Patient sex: M
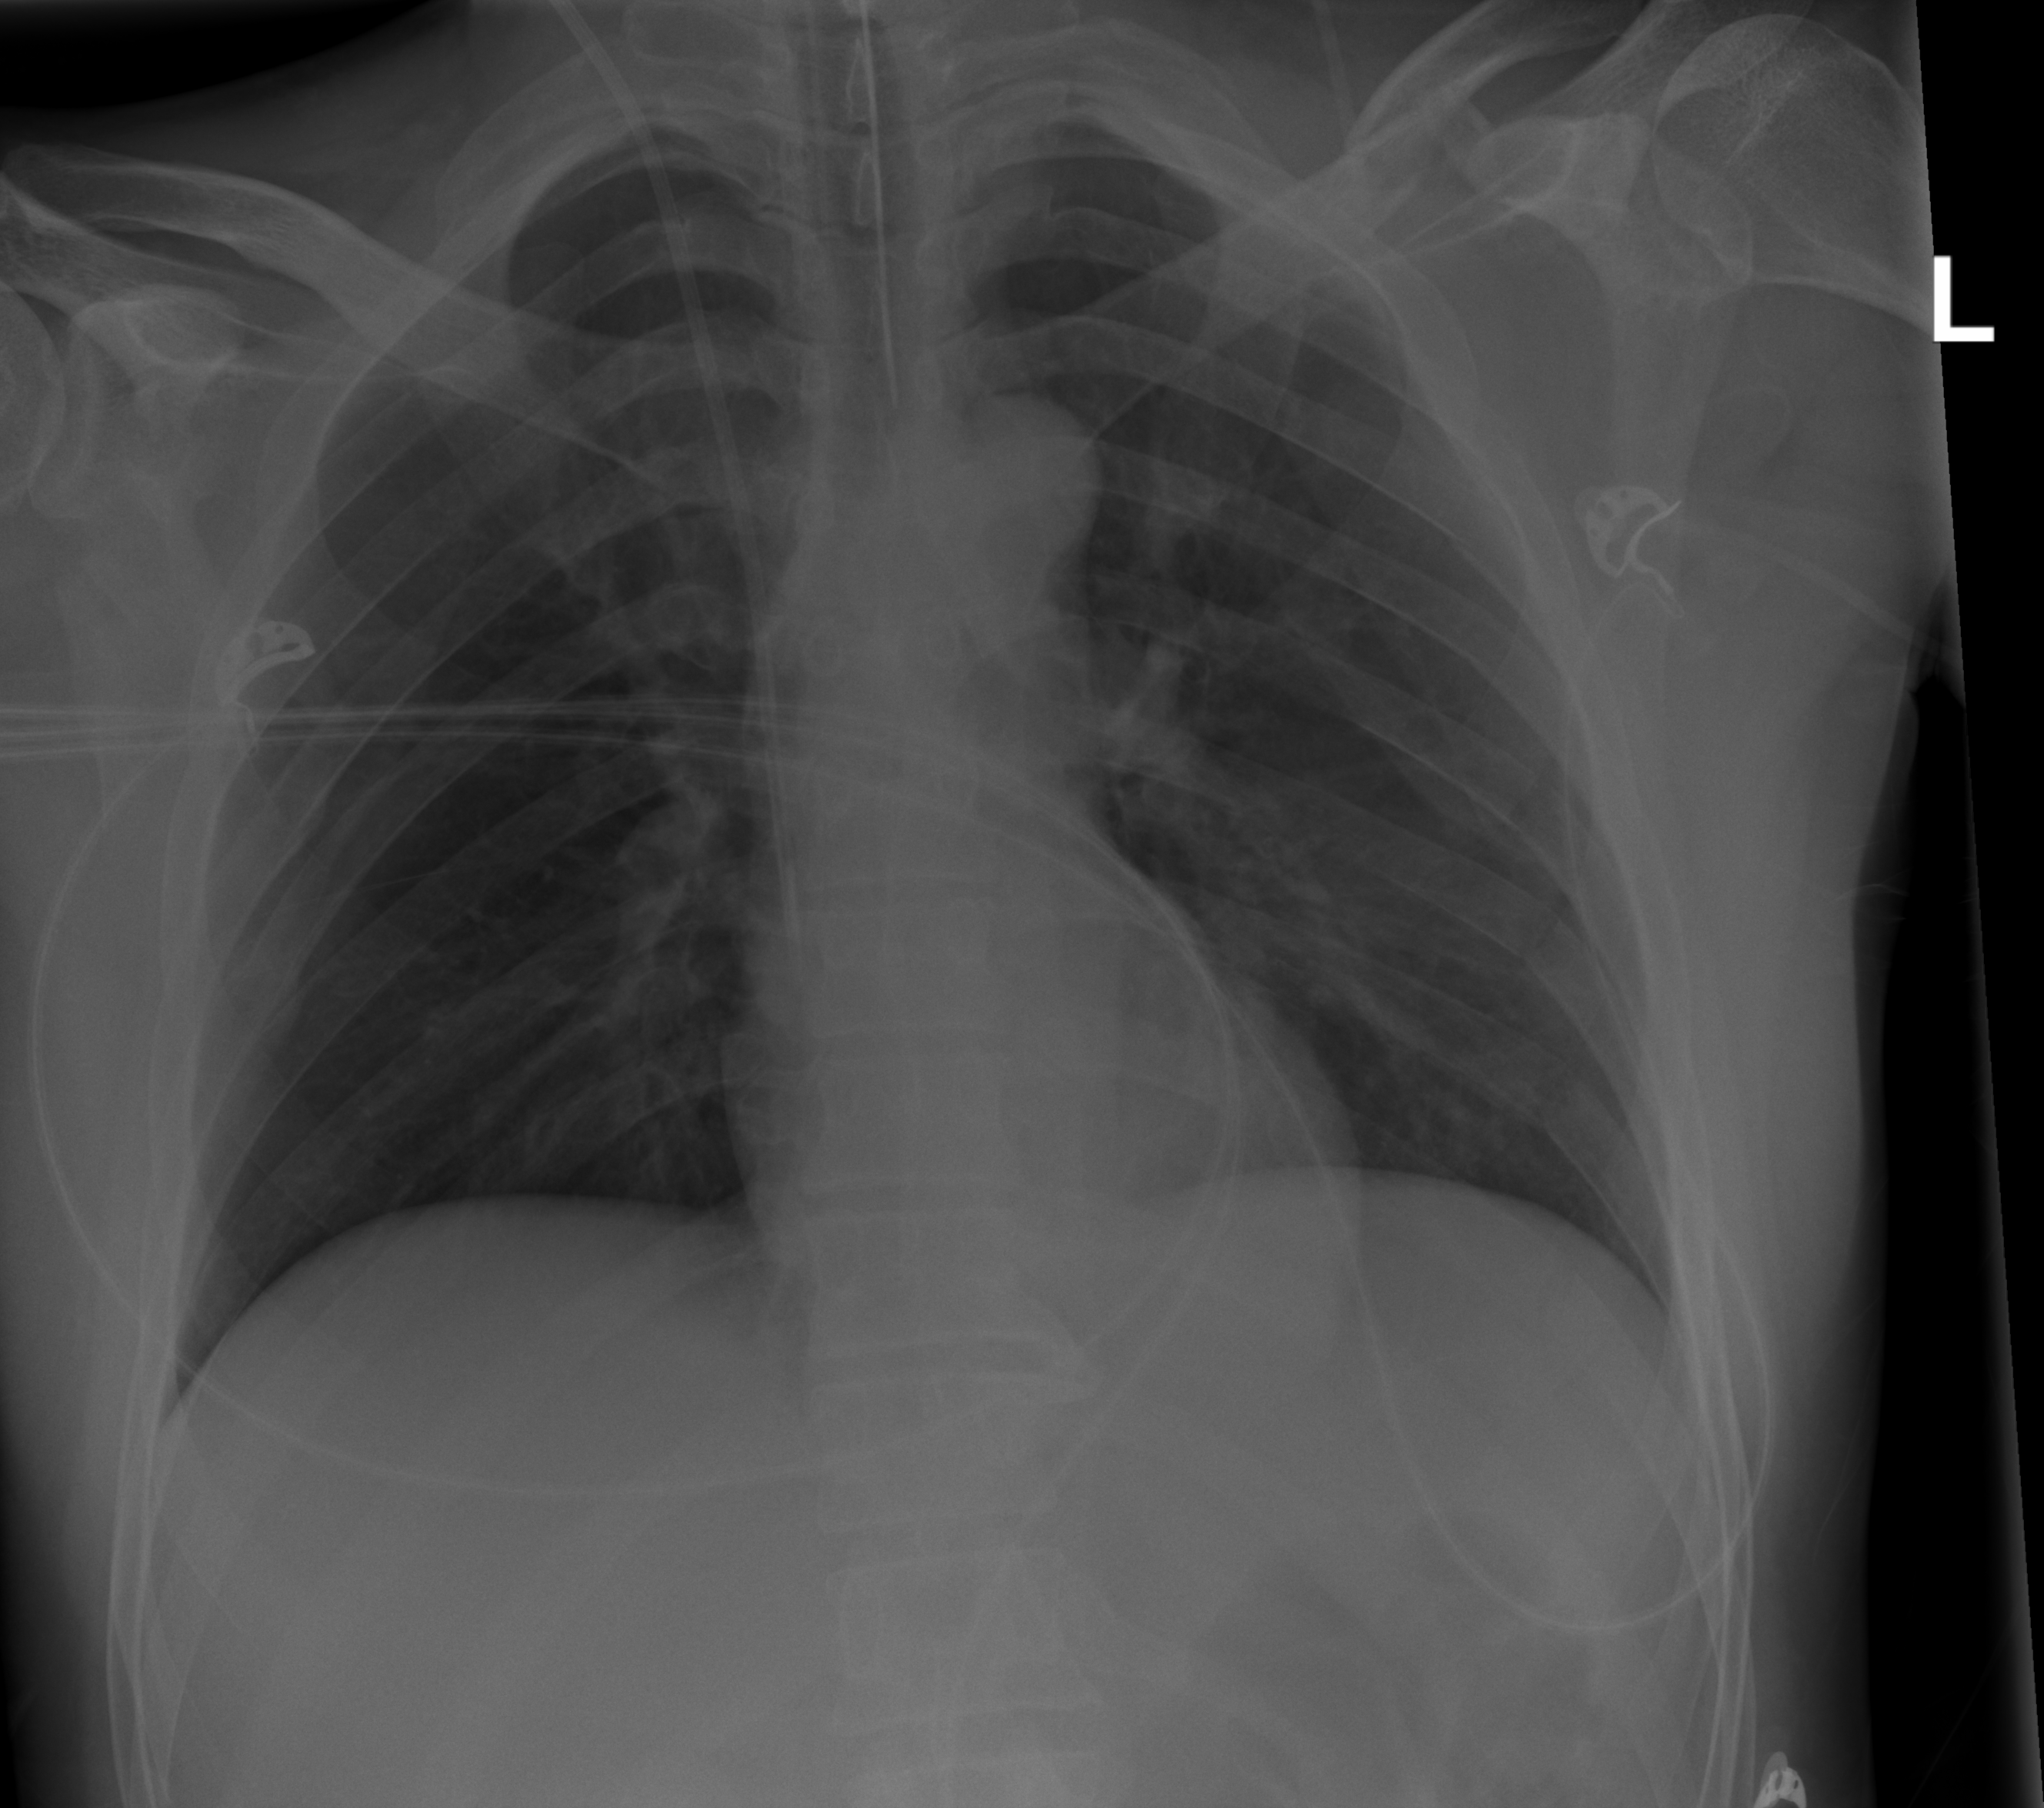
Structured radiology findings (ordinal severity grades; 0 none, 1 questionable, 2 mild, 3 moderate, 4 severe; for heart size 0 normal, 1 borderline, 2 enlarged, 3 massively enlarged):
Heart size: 0
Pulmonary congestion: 0
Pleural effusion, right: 0
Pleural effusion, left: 0
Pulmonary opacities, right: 0
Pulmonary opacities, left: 0
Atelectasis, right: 2
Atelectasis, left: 2